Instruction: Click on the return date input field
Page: home
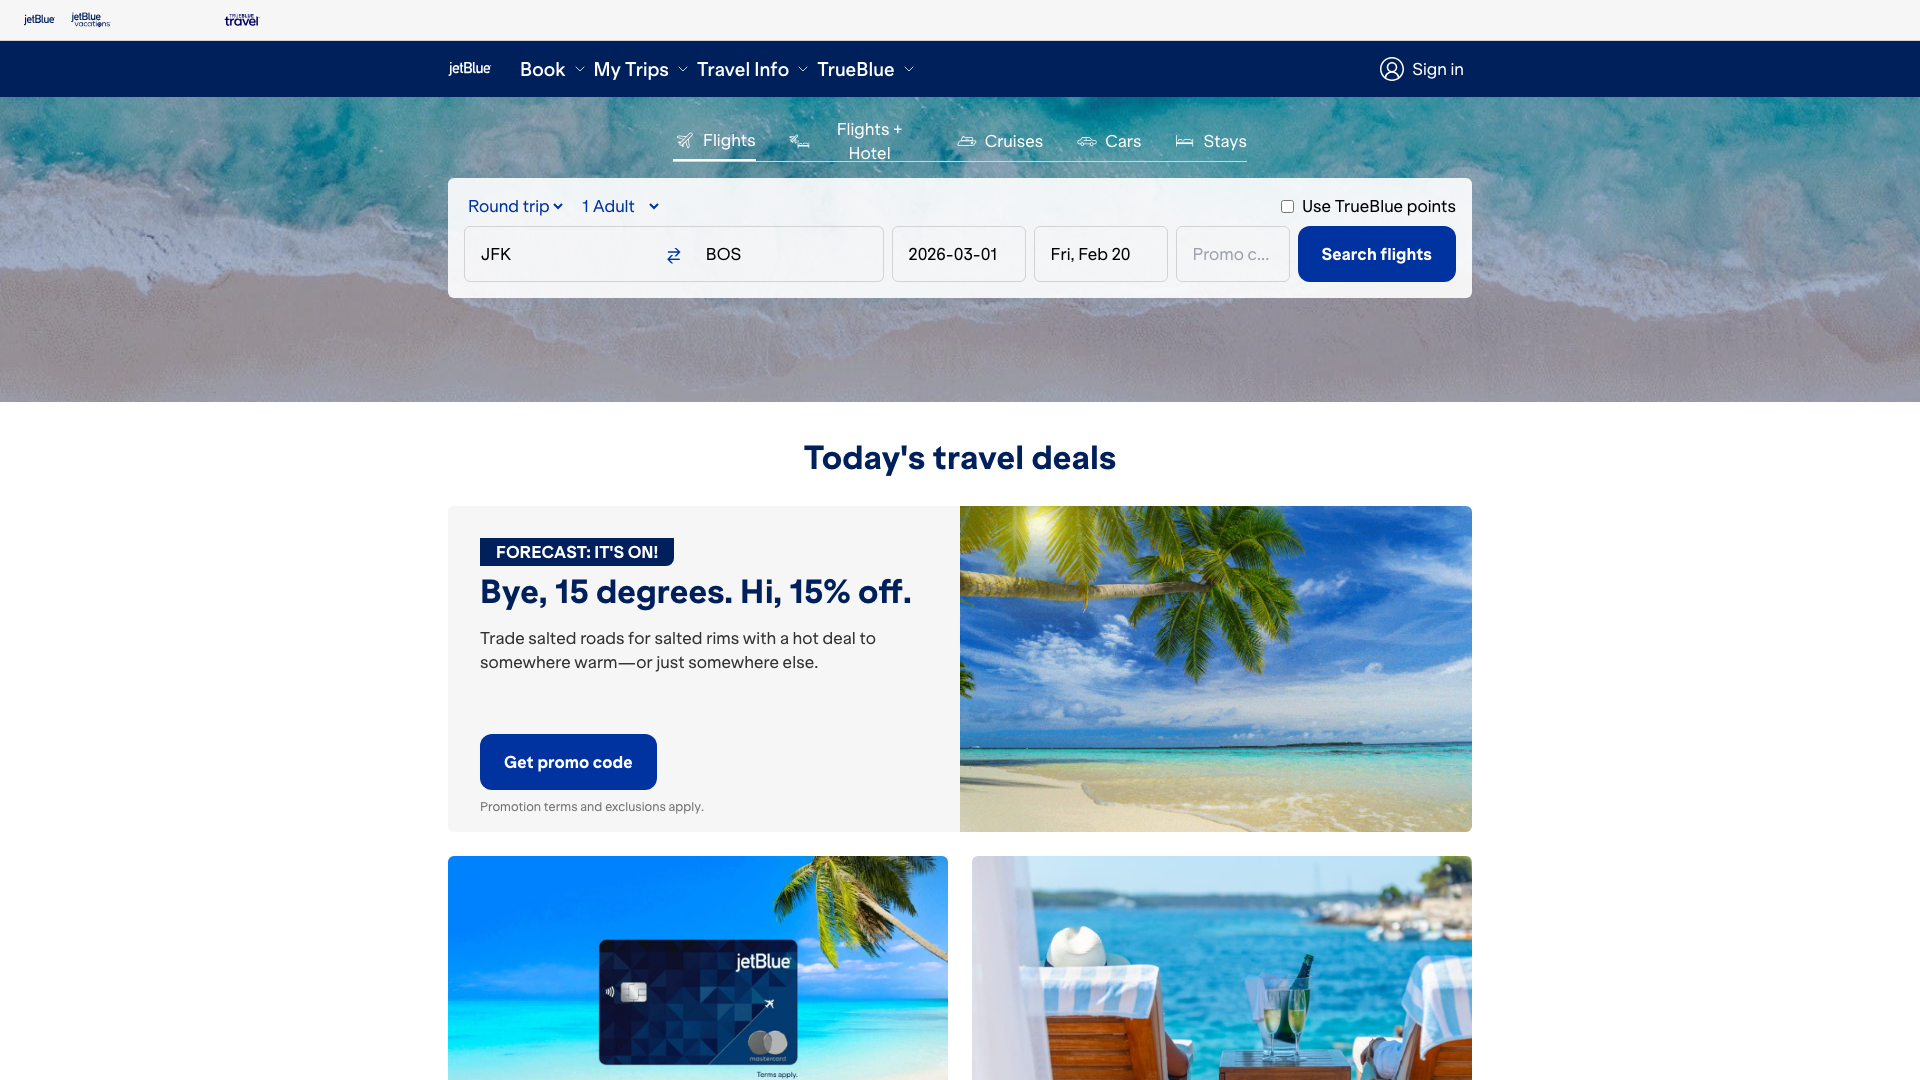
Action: click